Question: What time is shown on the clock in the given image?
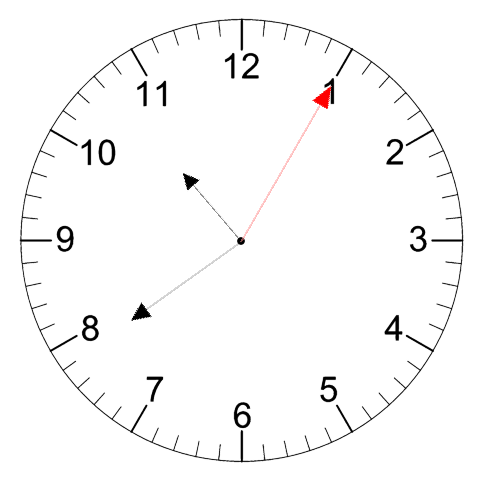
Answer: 10:39:05